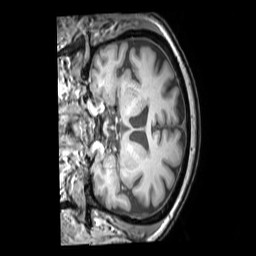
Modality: T1w
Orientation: coronal
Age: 58
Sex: male
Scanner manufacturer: philips
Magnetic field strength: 3 T
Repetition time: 0.009897 s
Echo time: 0.004605 s